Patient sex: M
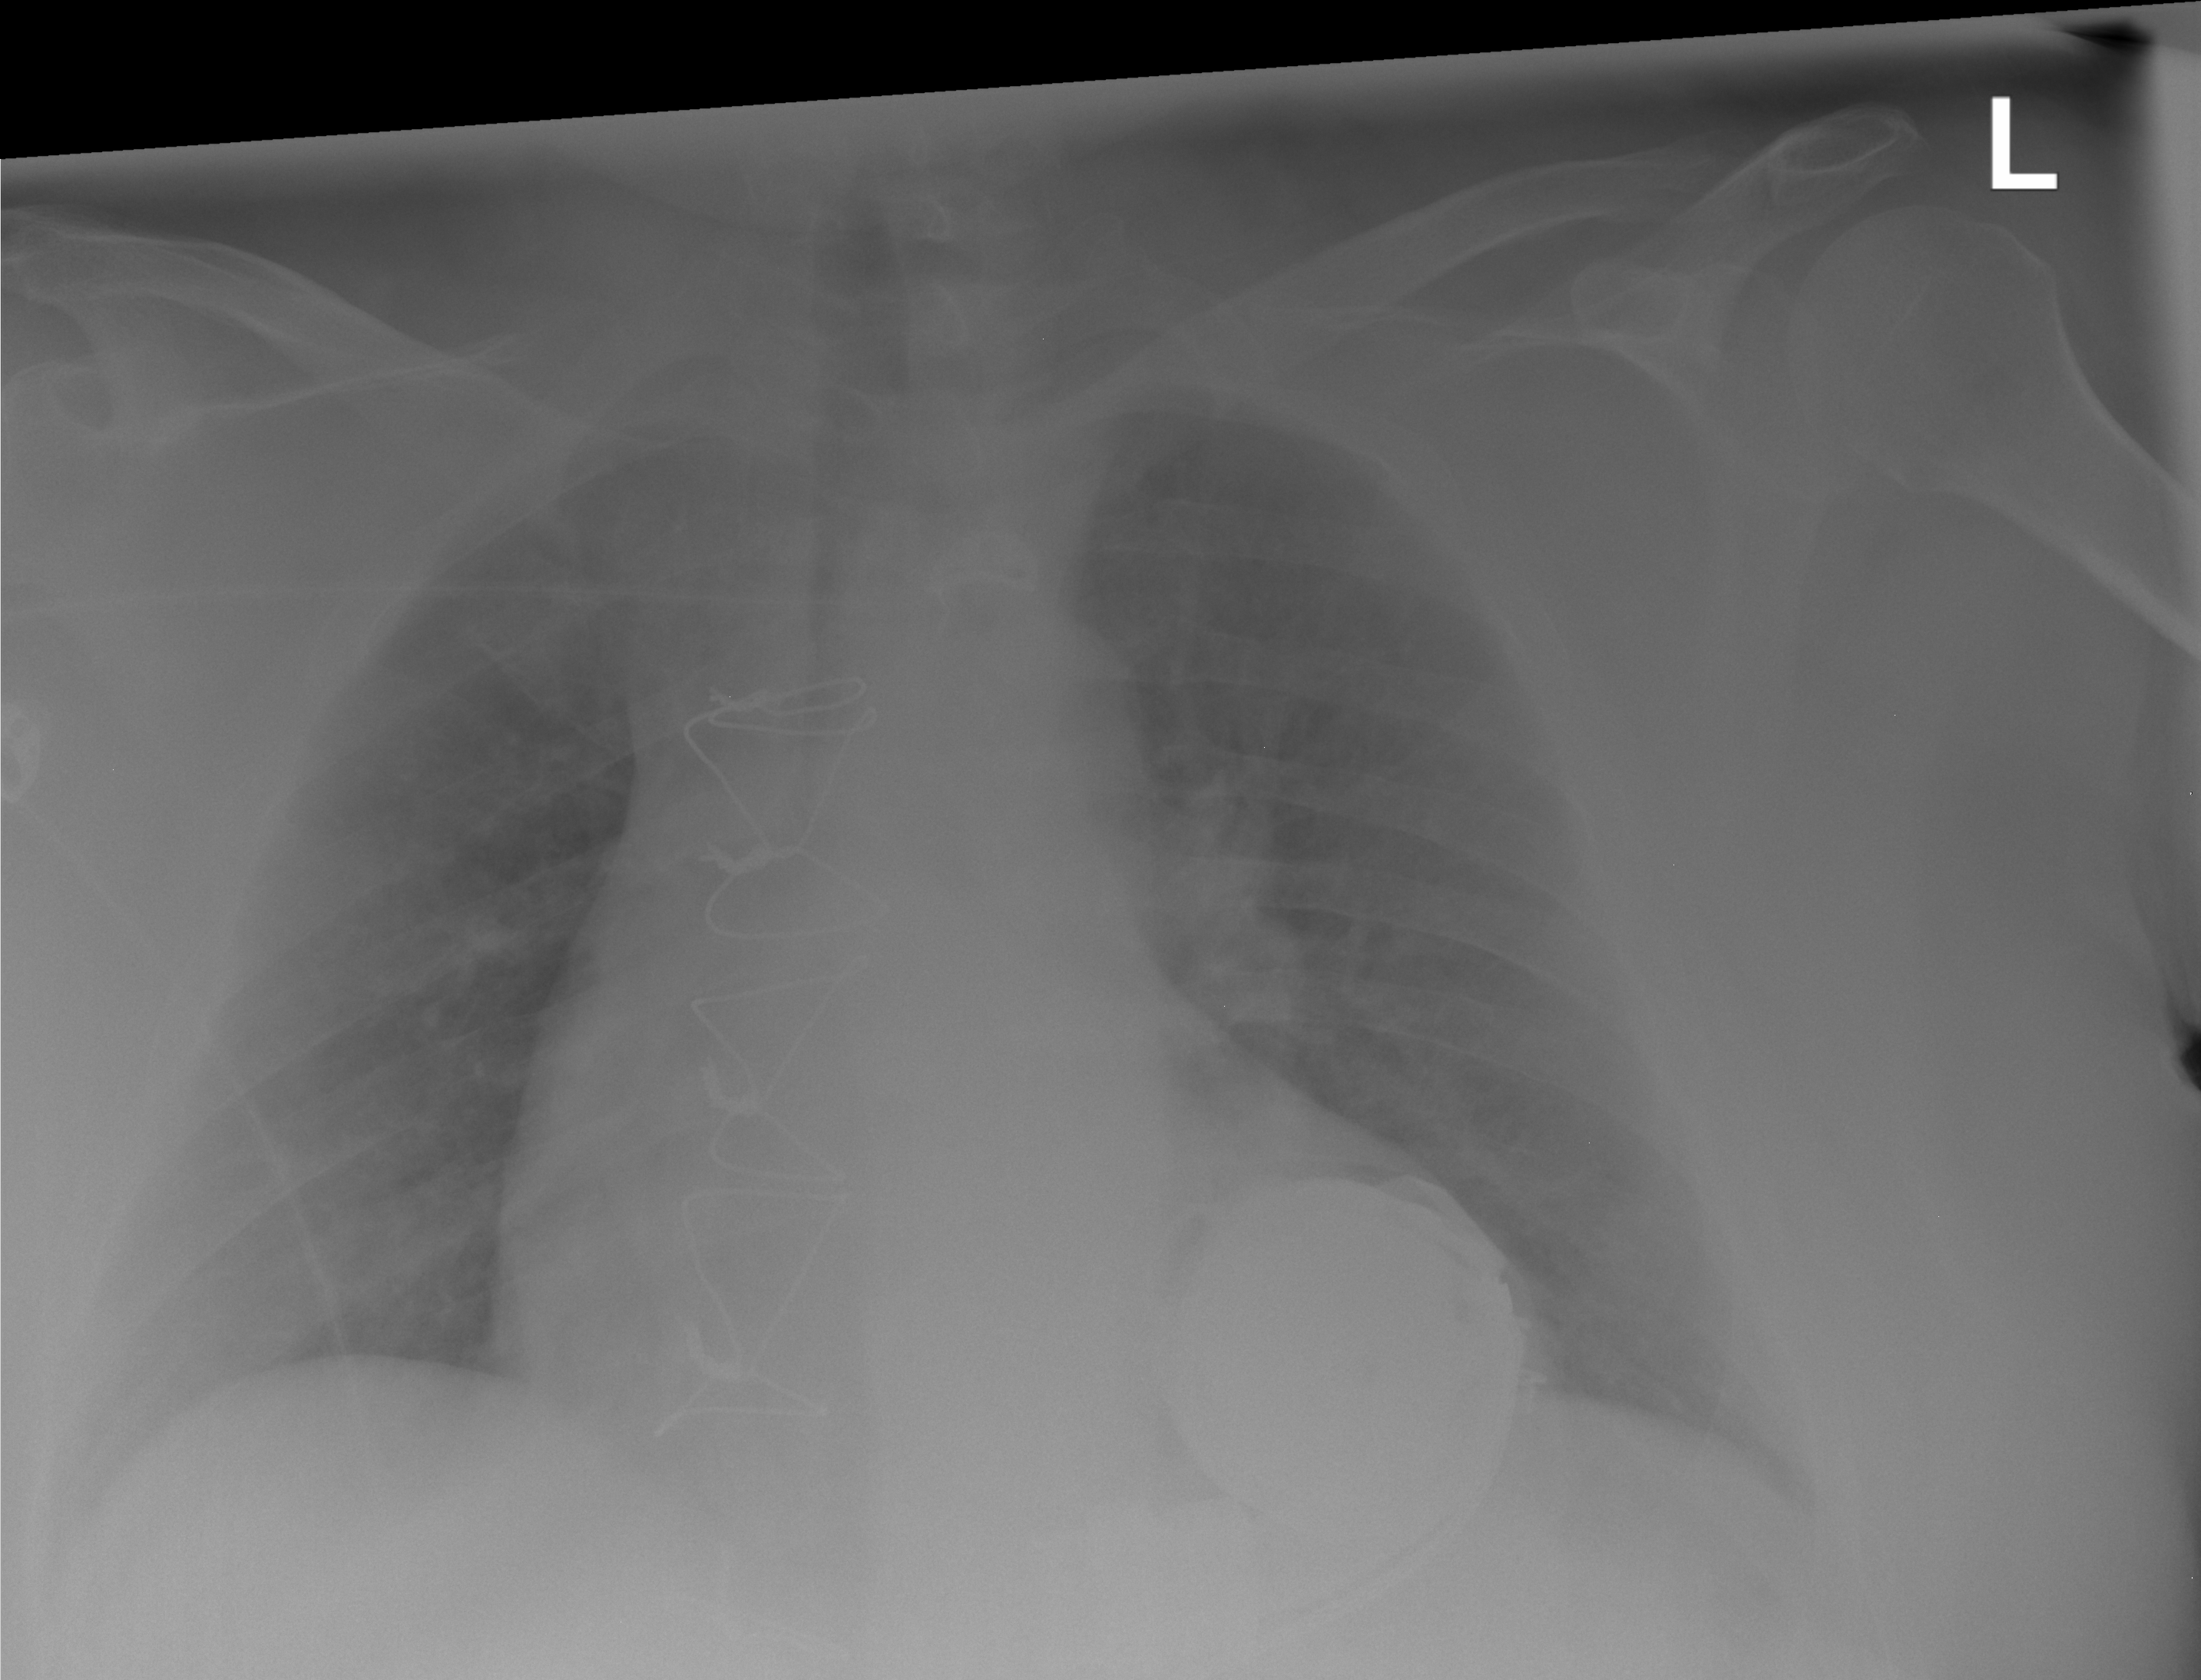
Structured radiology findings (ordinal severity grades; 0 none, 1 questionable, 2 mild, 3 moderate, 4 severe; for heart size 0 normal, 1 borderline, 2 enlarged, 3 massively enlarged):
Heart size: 1
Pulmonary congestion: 0
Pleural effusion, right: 0
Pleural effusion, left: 0
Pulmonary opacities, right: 0
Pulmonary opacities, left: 0
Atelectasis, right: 1
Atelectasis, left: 1